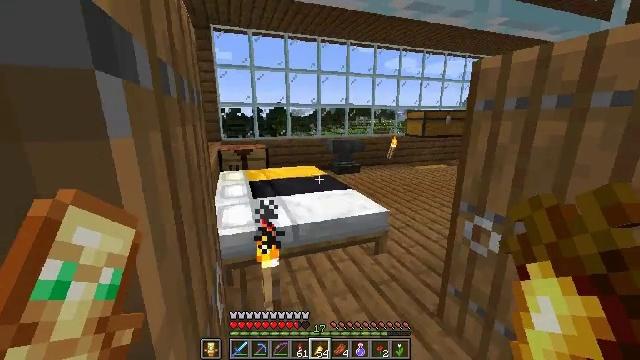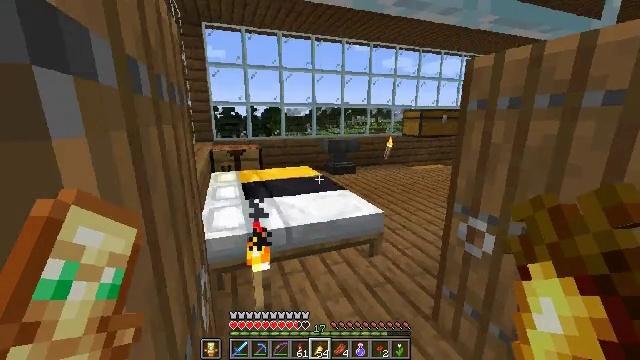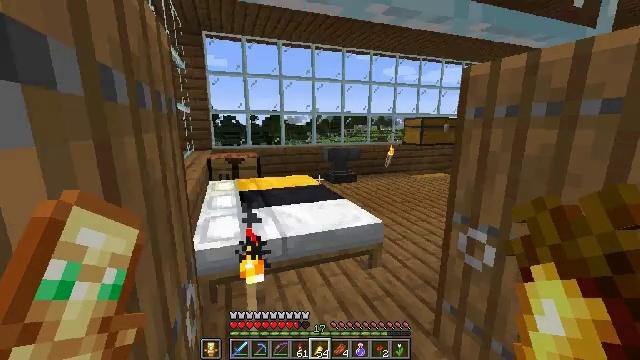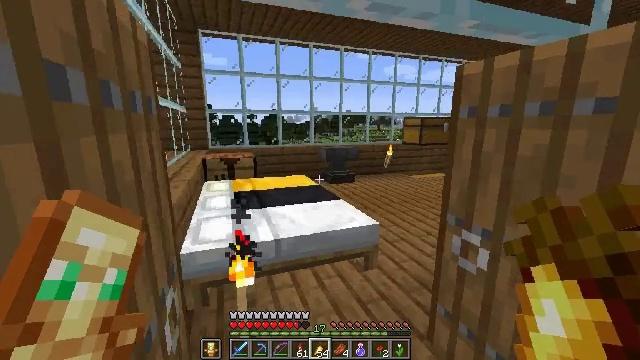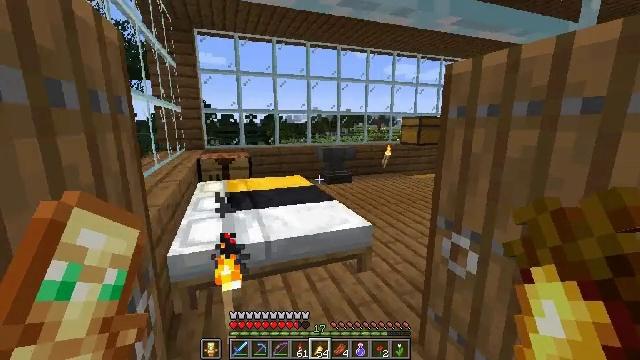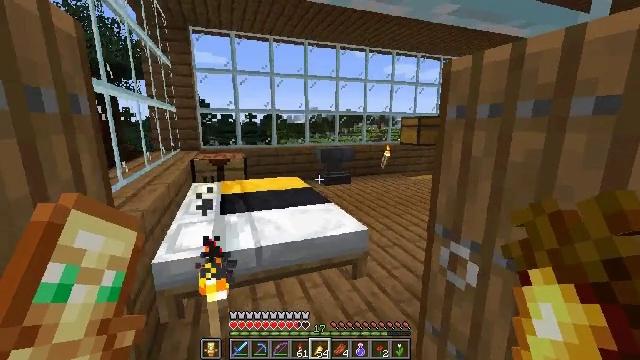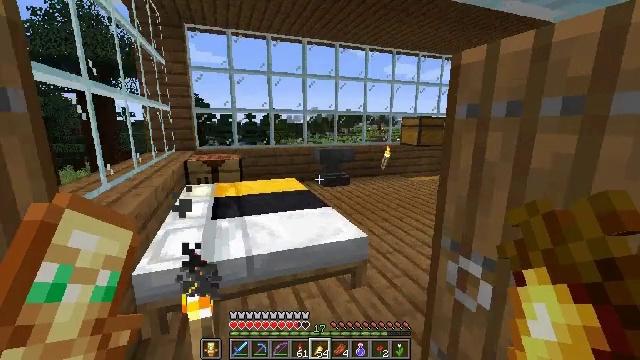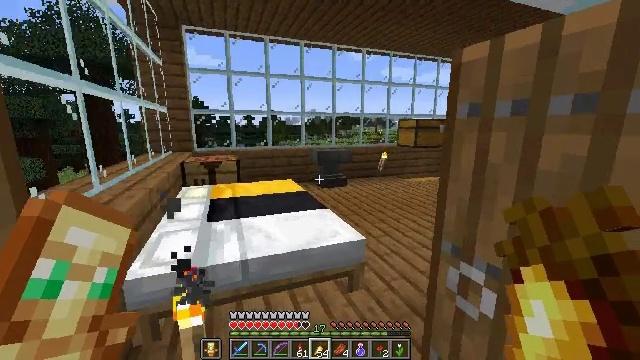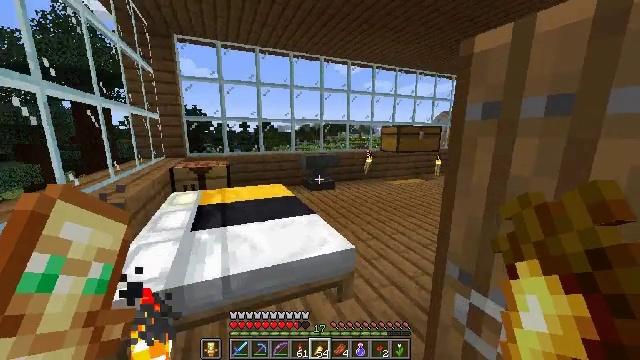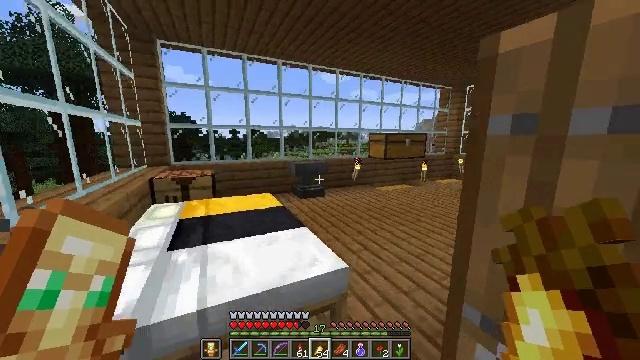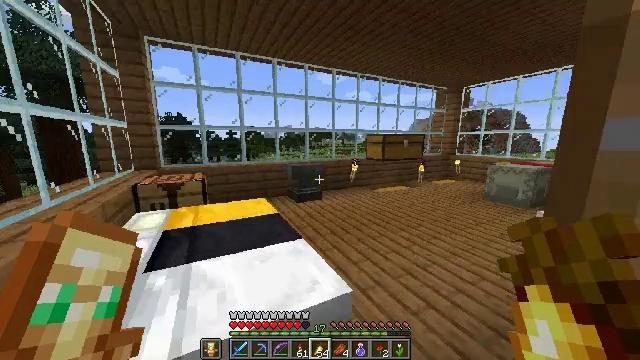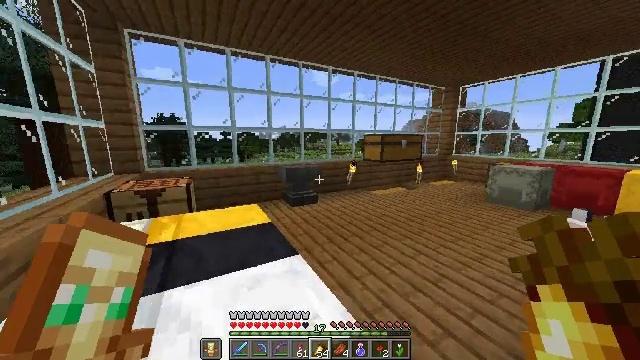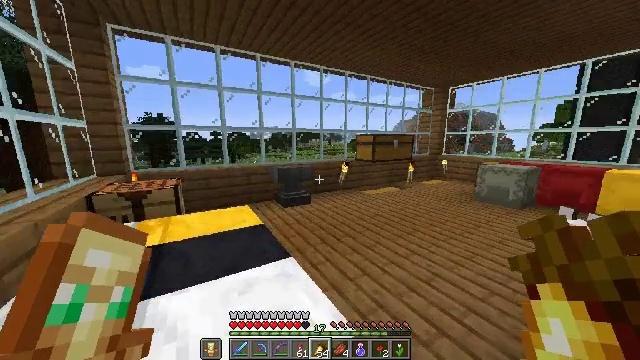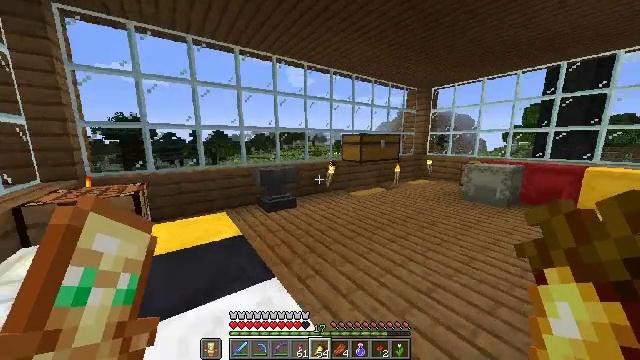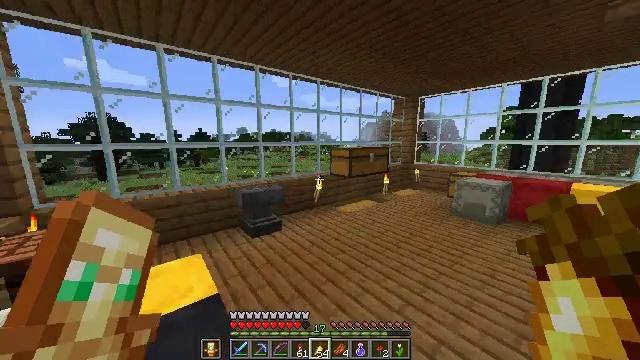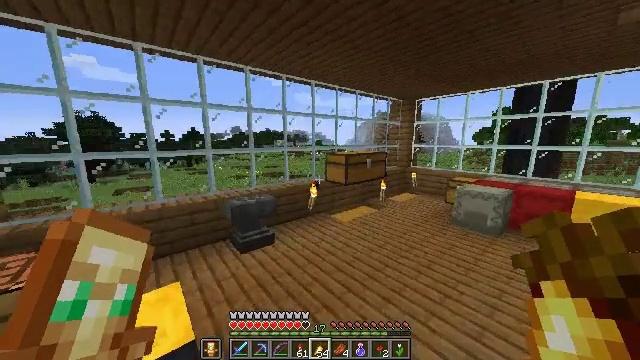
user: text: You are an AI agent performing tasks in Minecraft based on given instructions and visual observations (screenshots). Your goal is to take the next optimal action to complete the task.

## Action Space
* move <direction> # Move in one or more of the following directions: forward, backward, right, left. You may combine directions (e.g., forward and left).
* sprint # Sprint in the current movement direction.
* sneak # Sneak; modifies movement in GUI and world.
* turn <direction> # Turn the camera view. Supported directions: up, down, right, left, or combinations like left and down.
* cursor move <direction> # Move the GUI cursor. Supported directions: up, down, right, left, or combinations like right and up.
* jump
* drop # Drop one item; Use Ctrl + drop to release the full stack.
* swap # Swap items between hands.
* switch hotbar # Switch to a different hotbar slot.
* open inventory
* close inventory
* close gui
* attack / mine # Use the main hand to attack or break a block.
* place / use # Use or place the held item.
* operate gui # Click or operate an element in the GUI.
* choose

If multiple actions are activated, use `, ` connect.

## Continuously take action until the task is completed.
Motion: motion action
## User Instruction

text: Remove a poppy from the inventory.
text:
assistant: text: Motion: move forward, sprint
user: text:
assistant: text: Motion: move forward, sprint, turn up
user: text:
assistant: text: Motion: move forward, sprint
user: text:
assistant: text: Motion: move forward, sprint
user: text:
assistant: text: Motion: move forward, sprint
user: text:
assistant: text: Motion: move forward, sprint
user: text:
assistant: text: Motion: move forward, sprint
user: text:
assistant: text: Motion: move forward, sprint, turn right
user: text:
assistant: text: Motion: move forward, sprint, turn right and up
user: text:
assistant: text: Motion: move forward, sprint, turn right
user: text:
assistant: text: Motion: move forward, turn right
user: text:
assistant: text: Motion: move forward, turn right
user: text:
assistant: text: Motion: move forward, turn right
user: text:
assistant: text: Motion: move forward, turn right
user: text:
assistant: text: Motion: move forward, turn right
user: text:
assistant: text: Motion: move forward, turn right
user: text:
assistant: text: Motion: move forward, turn right, open inventory
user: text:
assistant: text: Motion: move forward, cursor move right, open inventory
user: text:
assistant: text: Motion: cursor move right, open inventory
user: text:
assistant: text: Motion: cursor move right
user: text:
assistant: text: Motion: cursor move right
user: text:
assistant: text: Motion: cursor move right
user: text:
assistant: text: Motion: cursor move right and down
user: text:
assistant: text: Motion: cursor move right
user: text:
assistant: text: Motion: no_op
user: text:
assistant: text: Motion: cursor move left and down
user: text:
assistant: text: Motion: sneak, cursor move left and down
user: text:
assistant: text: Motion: sneak, cursor move left
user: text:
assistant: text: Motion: sneak, cursor move left
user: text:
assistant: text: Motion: sneak